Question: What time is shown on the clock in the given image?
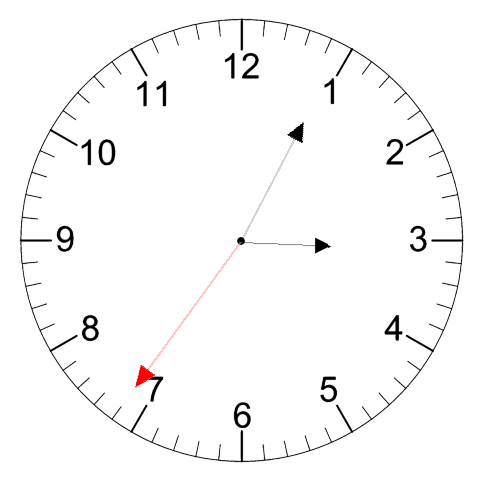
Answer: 03:04:36